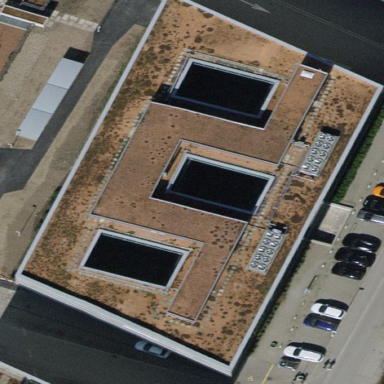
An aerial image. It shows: Office building with flat roof.